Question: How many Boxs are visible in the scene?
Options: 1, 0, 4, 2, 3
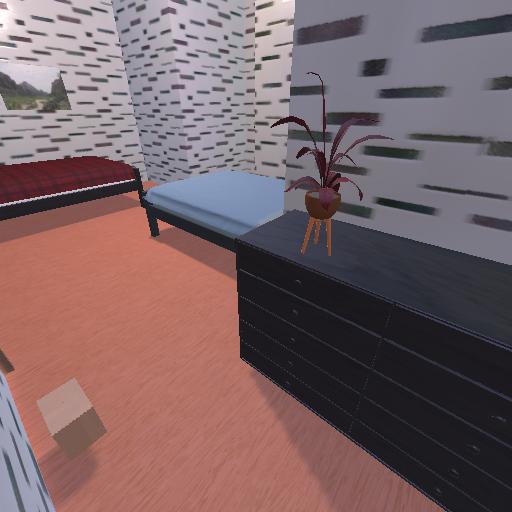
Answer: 1